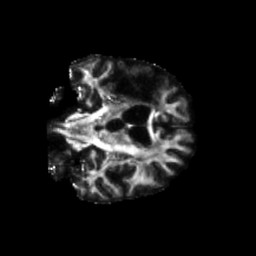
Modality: FA
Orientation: coronal
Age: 64
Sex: female
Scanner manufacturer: siemens
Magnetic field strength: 3 T
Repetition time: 5.47 s
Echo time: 0.0854 s